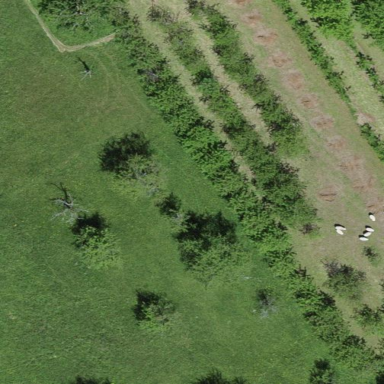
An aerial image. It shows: Orchard.